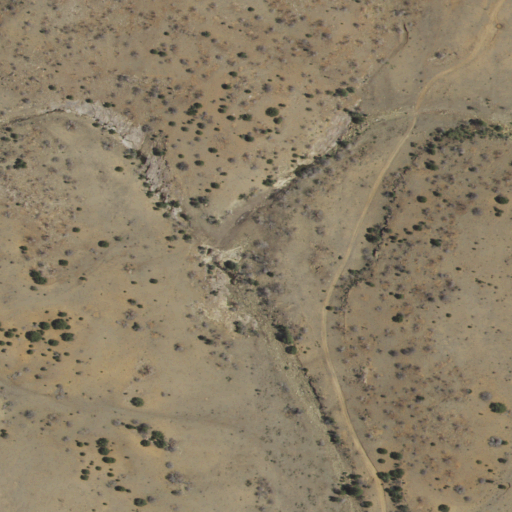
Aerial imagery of valley in New Mexico named Cañon Azul containing shrub, grassland, and evergreen forest